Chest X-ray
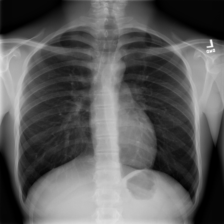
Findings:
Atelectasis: negative
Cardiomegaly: negative
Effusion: negative
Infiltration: negative
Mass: negative
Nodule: negative
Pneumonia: negative
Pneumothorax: negative
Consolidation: negative
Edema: negative
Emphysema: negative
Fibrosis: negative
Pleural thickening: negative
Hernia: negative